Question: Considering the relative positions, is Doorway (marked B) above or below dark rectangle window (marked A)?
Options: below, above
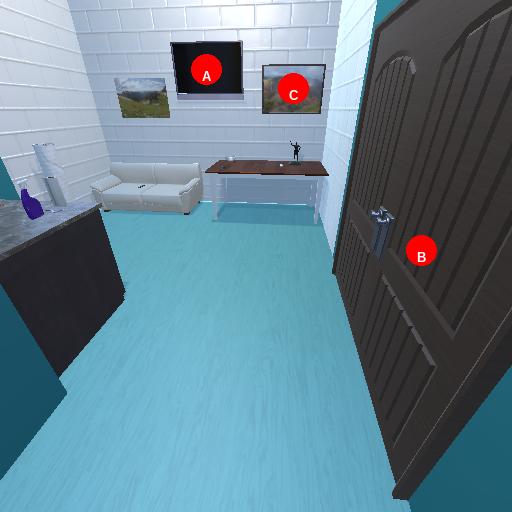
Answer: below